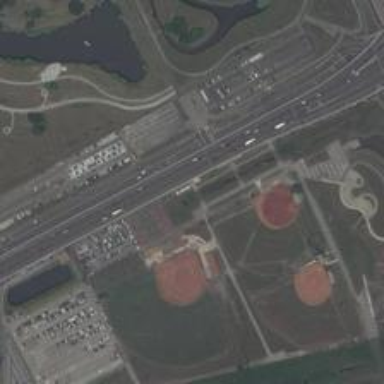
A lake is surrounded by two cross roads .